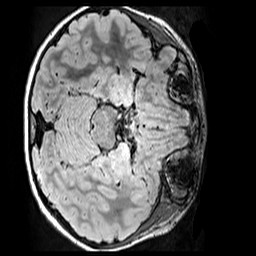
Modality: FLAIR
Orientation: axial
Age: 9
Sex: female
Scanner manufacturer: siemens
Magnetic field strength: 3 T
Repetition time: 5 s
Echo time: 0.388 s